Field crop: maize
Growth stage: 2
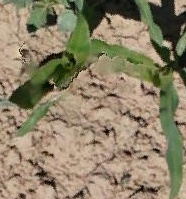
Species: maize